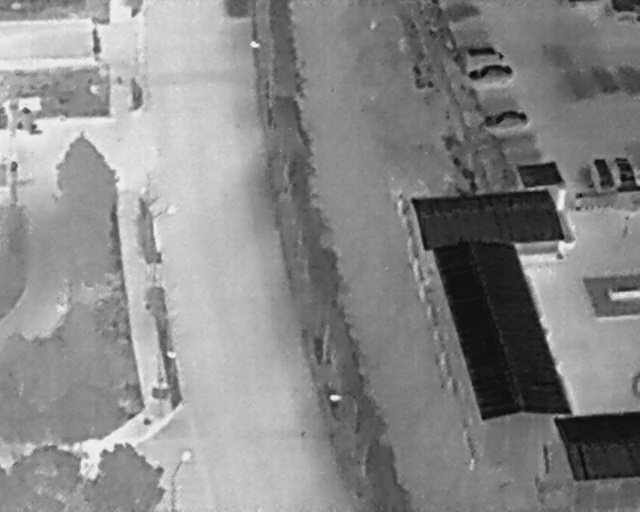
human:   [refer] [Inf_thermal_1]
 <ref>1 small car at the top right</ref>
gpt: <box>[[74, 7, 76, 14, 2]]</box>

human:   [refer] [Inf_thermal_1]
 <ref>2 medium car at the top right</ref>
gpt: <box>[[75, 9, 78, 18, 171], [77, 18, 80, 27, 174]]</box>

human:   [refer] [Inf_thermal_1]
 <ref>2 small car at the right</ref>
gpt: <box>[[91, 32, 96, 35, 168], [95, 31, 100, 35, 170]]</box>